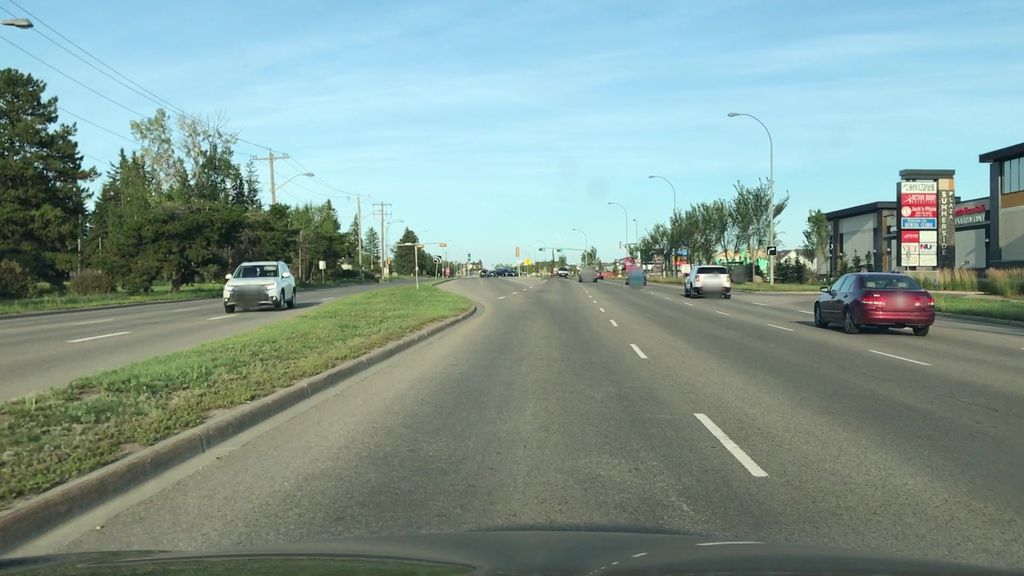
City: edmonton